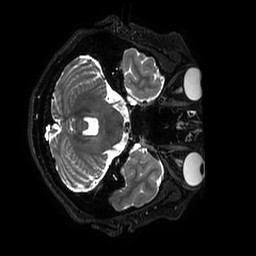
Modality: T2w
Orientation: axial
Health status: ill
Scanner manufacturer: philips
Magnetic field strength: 3 T
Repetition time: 2.5 s
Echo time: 0.331 s